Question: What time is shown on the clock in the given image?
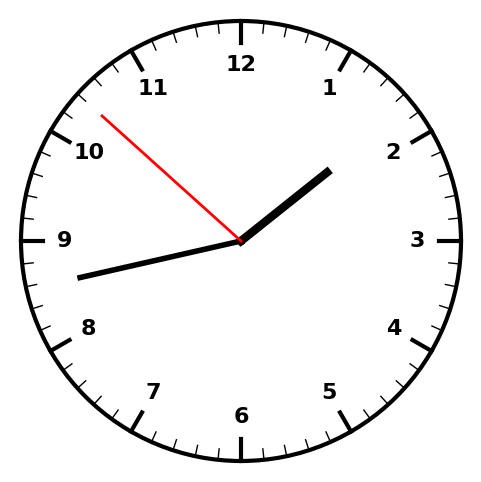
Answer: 01:42:52